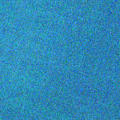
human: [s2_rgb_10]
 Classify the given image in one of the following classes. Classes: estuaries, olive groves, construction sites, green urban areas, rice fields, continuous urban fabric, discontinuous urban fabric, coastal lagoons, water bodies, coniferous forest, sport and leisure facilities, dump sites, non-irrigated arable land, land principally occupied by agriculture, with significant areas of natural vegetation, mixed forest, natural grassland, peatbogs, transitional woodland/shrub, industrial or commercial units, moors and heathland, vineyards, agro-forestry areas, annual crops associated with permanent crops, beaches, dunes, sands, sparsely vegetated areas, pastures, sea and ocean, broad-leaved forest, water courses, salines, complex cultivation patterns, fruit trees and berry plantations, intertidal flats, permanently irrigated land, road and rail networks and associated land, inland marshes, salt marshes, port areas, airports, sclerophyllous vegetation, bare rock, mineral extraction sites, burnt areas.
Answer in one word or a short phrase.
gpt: sea and ocean